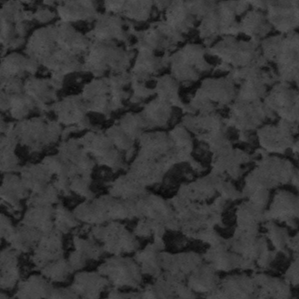
Label: frost